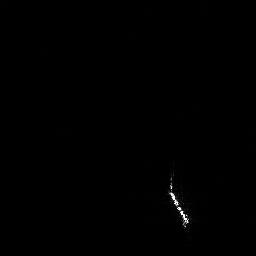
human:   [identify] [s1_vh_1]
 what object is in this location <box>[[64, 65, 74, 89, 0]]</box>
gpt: <ref>1 medium ship at the bottom</ref>